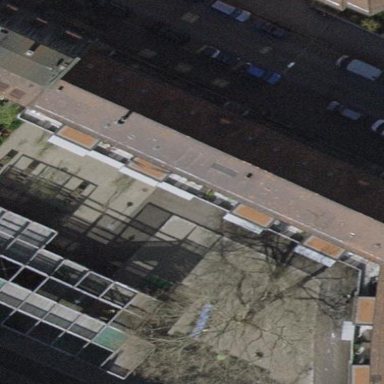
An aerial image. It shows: Apartment building with quadruple saltbox roof shape.